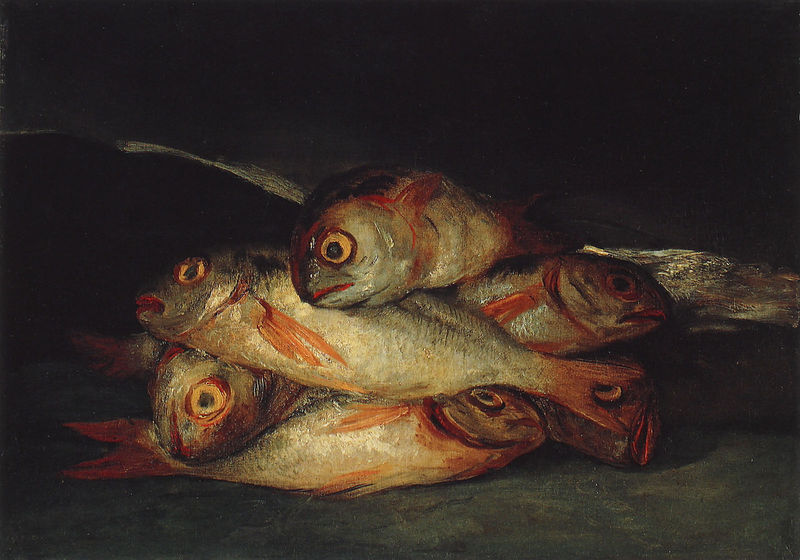
Titel: Stilleben mit Fischen (Golden Bream)
Künstler: Francisco de Goya
Institution: Houston, Museum of Fine Arts
Schlagwörter: dunkel, grün, grau, tisch, rot, tiere, augen, fünf, auge, schuppen, stilleben, stillleben, schwanz, welle, liegen, realistisch, glanz, glänzen, fisch, silbern, maul, stapel, sechs, fische, flossen, kiemen, feucht, verfremdet, fischaugen, fischturm, fischstapel